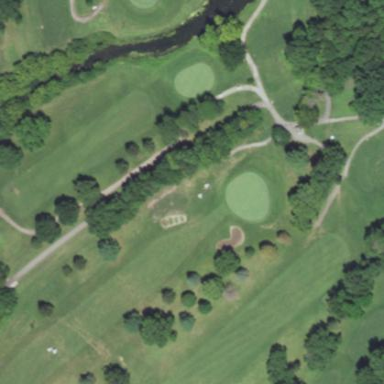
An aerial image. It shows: Water hazard on golf course. The hazard is natural water feature.